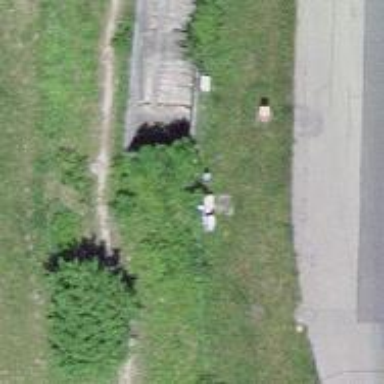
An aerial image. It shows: Paved path passing through tunnel.